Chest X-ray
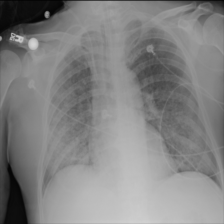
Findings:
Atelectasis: negative
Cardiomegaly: negative
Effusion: negative
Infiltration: positive
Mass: negative
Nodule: positive
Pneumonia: negative
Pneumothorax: negative
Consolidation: positive
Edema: negative
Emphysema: negative
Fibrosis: negative
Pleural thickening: negative
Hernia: negative